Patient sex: M
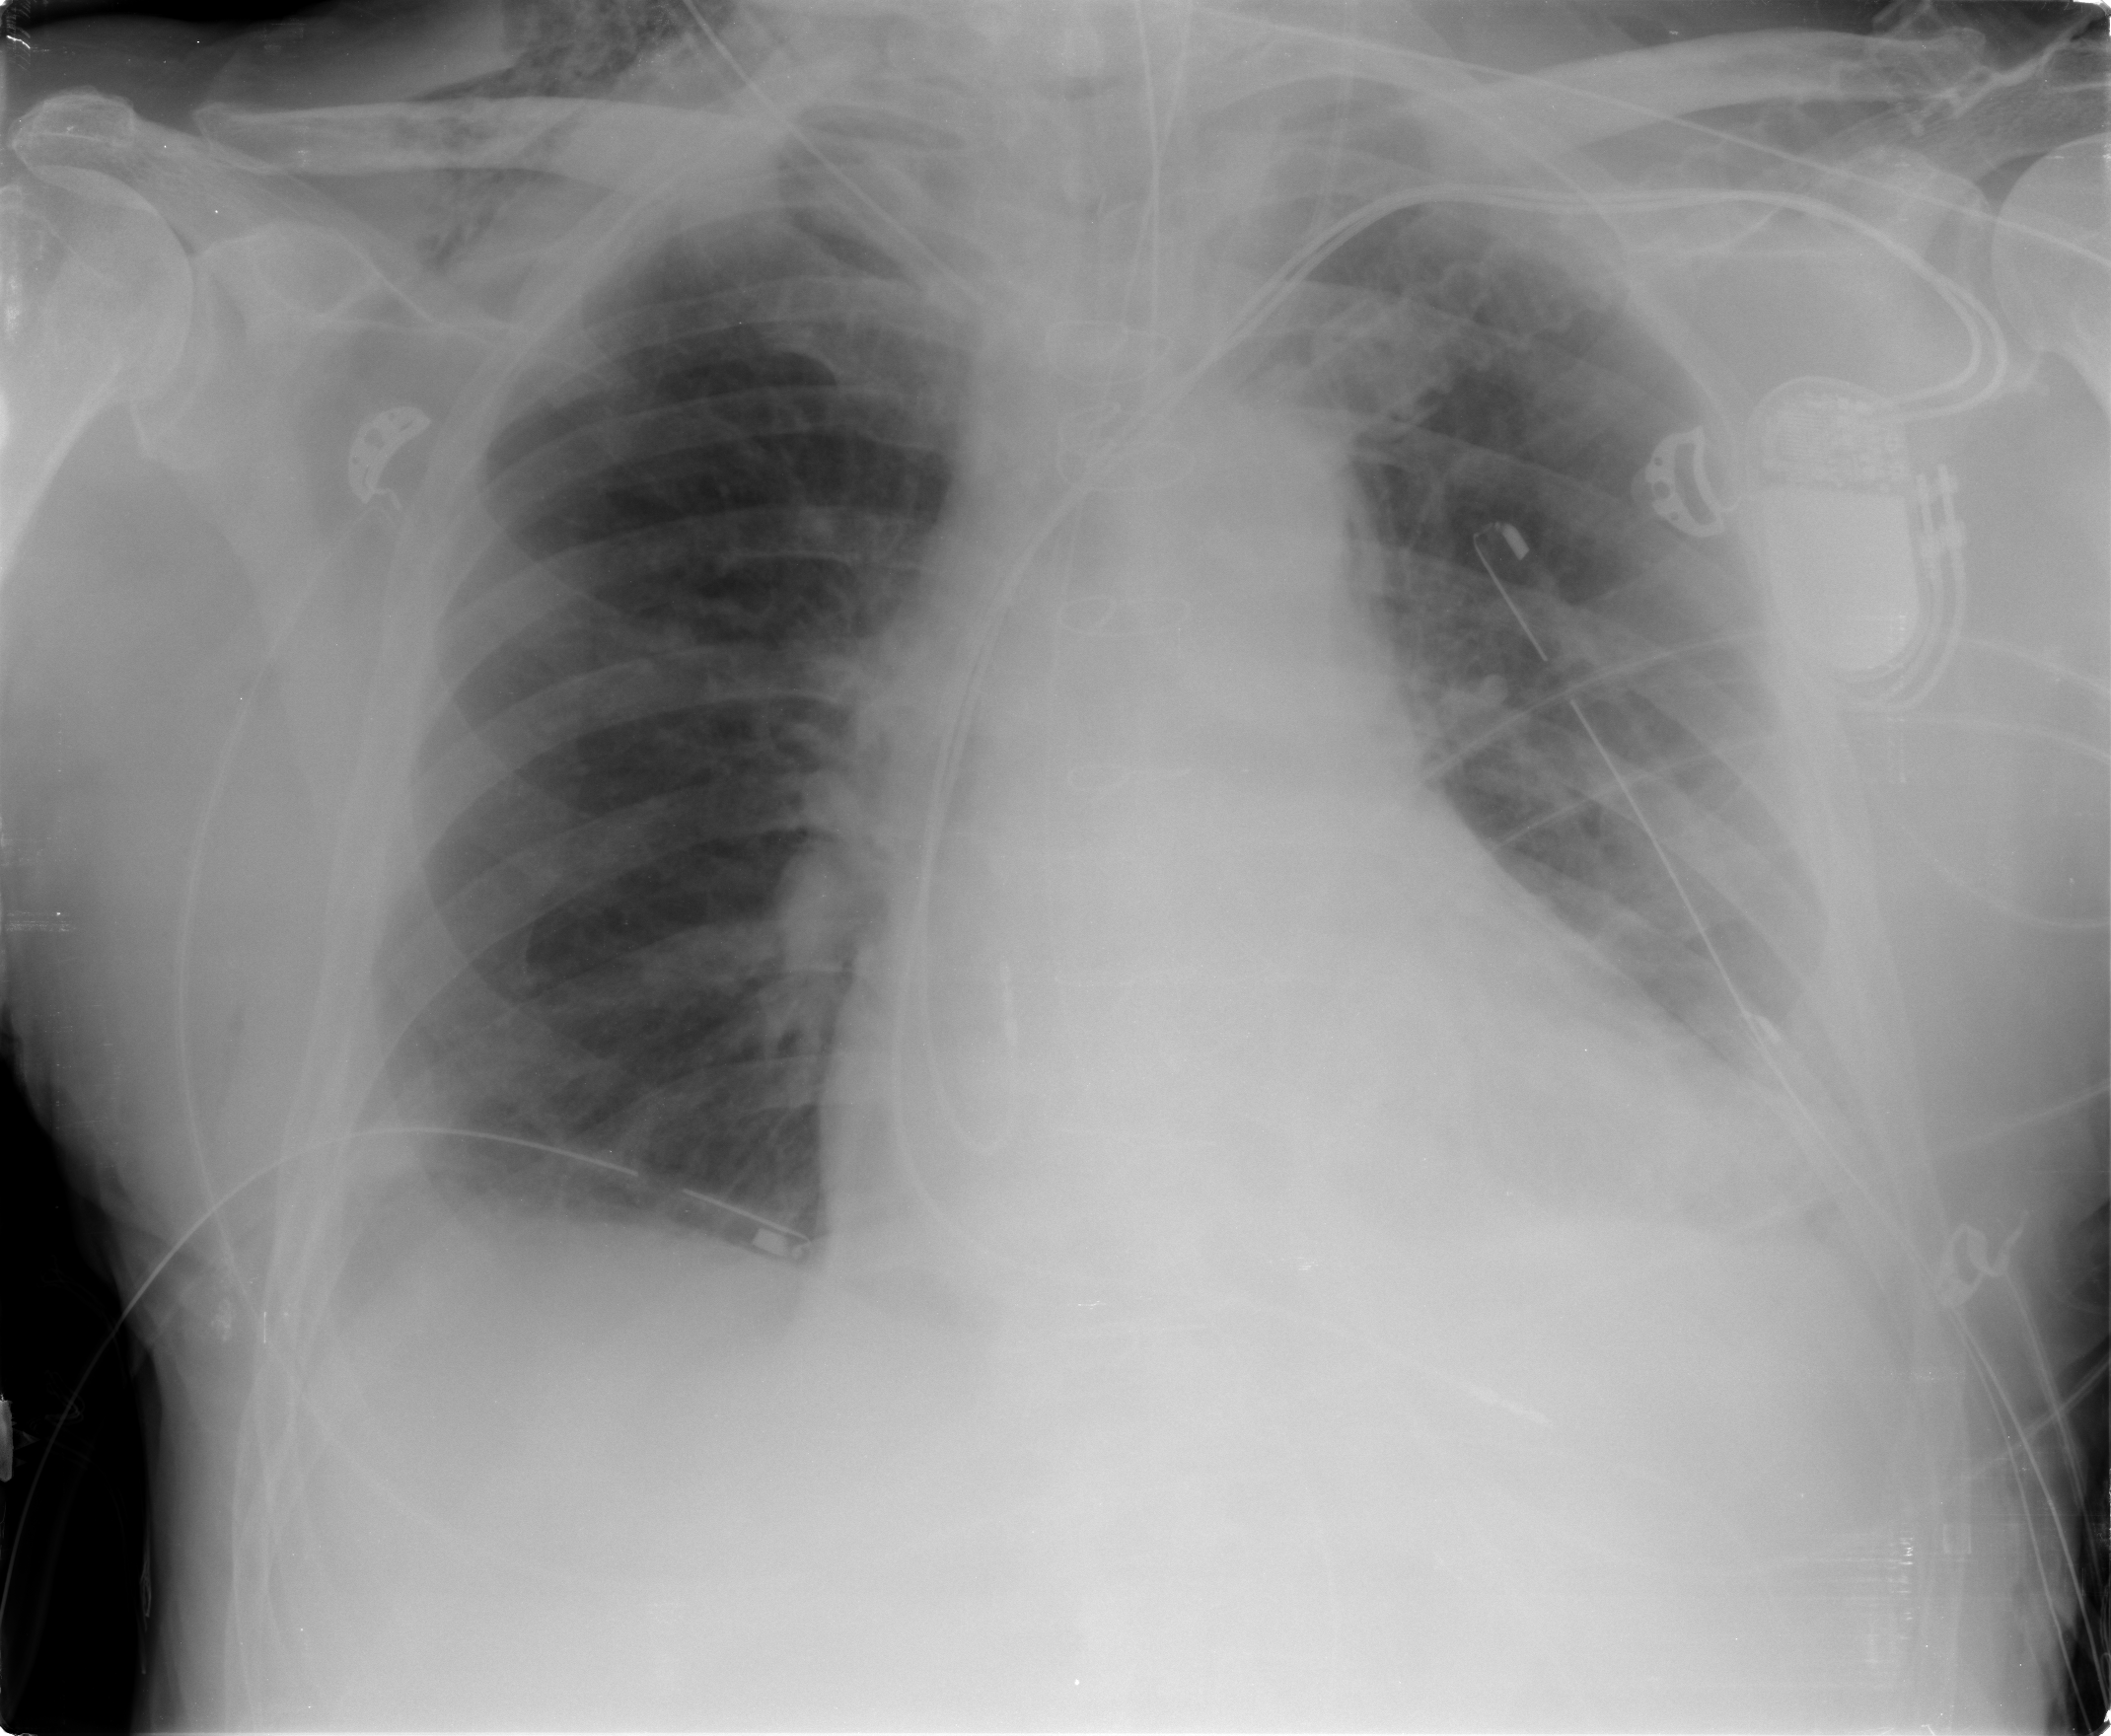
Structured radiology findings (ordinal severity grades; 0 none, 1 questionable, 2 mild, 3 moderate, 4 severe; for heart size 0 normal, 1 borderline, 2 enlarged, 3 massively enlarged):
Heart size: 1
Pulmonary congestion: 0
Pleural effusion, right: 2
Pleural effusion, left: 2
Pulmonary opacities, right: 0
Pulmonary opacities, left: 0
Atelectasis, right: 2
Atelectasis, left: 2